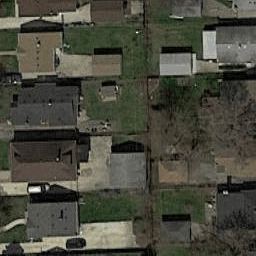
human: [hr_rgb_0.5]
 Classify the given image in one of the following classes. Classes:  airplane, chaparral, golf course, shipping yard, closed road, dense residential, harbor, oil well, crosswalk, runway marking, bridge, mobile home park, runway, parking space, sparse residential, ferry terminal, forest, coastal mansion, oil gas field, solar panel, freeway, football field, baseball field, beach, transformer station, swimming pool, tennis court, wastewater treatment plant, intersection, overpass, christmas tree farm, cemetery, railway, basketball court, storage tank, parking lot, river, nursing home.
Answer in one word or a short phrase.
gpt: dense residential